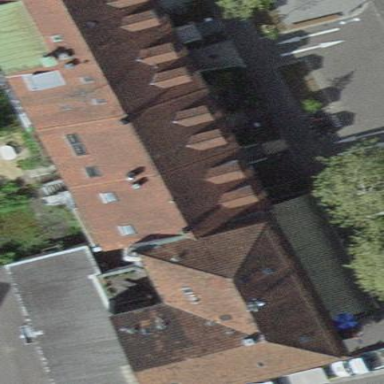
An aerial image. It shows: Terrace building.